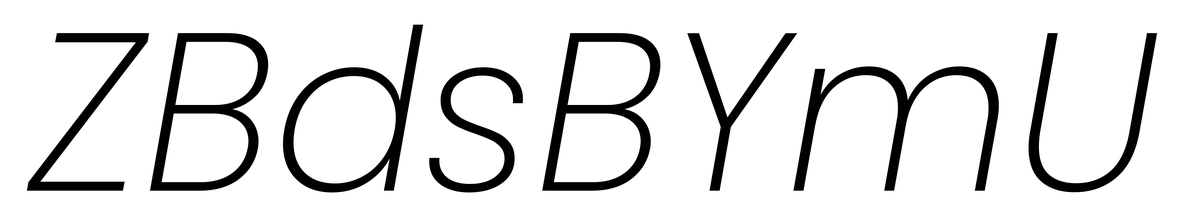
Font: Poppins-ExtraLightItalic